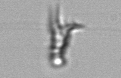
Label: Chrysochromulina_lanceolata